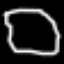
Label: octagon